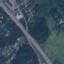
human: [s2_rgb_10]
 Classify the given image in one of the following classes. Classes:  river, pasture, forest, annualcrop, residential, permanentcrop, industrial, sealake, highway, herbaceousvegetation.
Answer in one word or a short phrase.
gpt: Highway